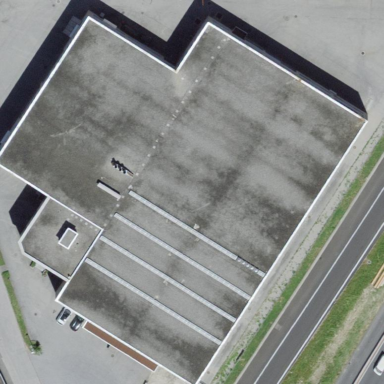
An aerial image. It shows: Industrial building.